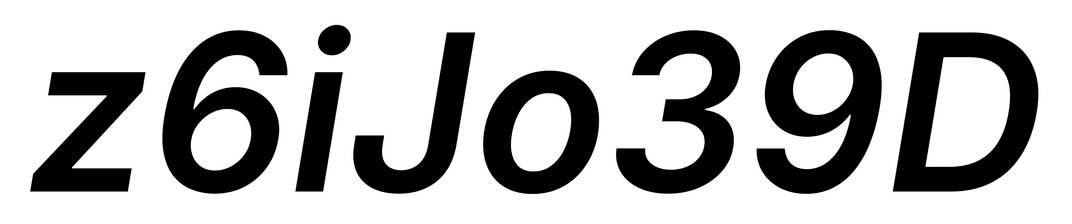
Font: Inter-Italic_SemiBold_Italic